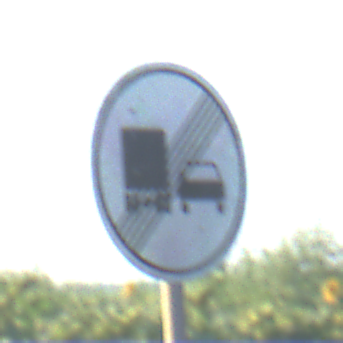
Verkehrszeichen: EndeUeberholverbotKraftfahrzeuge
Umgebung: Outdoor, RoadRail
Tageszeit: MorningAfternoon
Wetter: Clear
Licht: Natural
Jahreszeit: NotSpecified
Kontrast: HighContrast